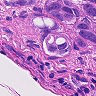
Metastatic tissue present: yes